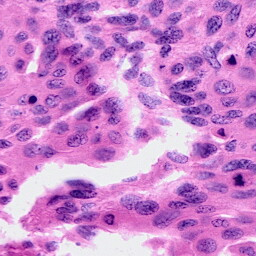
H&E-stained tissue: Cervix